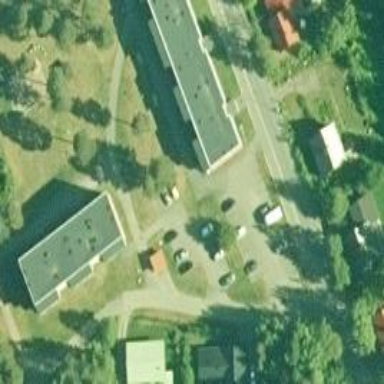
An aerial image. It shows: Living street.